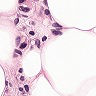
Metastatic tissue present: yes